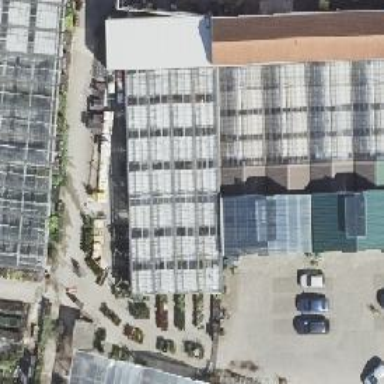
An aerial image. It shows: Garden center shop.